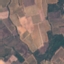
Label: PermanentCrop